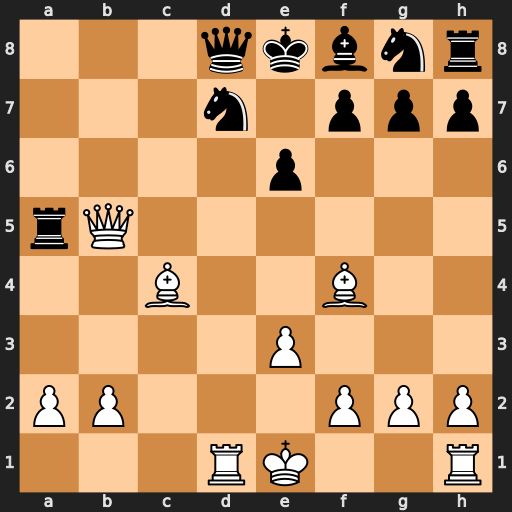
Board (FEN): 3qkbnr/3n1ppp/4p3/rQ6/2B2B2/4P3/PP3PPP/3RK2R
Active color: w
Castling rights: Kk
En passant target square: -
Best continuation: Rxd7 Rxb5 Rxd8+ Kxd8 Bxb5